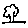
Label: tree